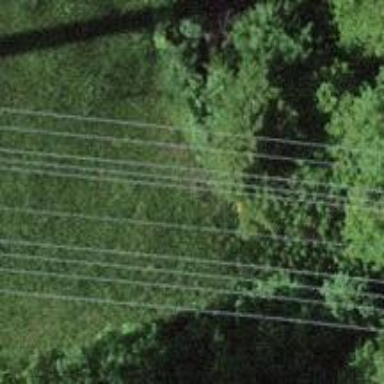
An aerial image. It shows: Pole with roof covering.